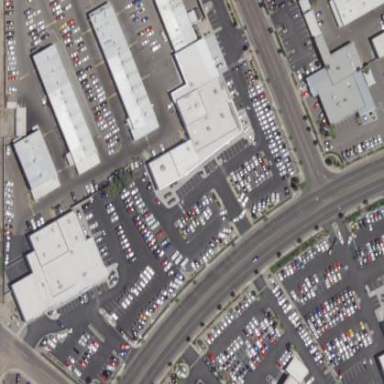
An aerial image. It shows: Building that houses car shop.